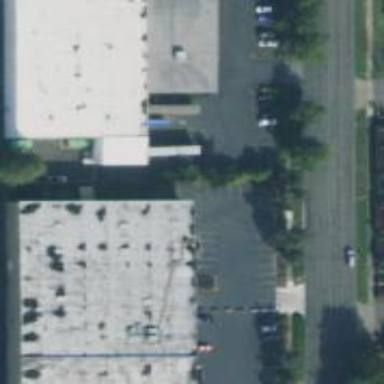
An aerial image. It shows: Industrial building.